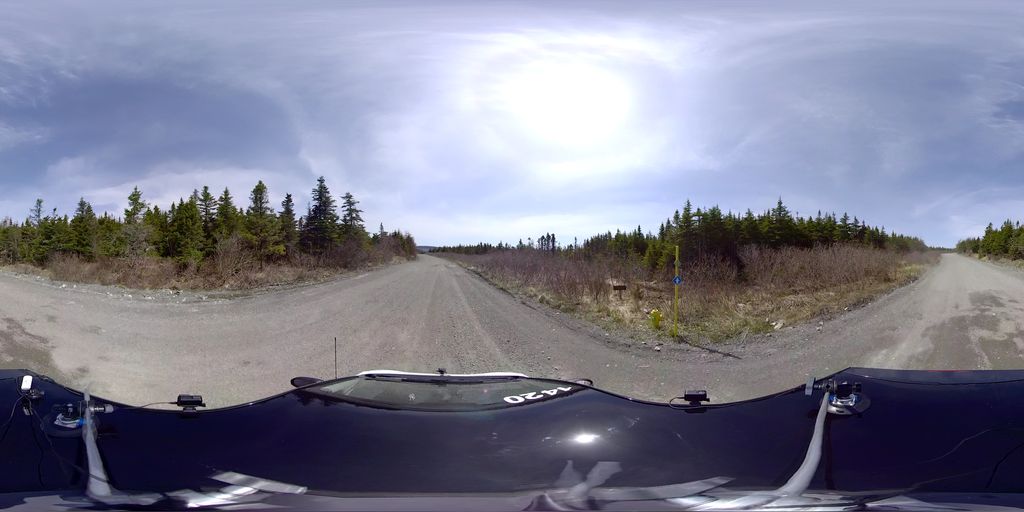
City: st_johns